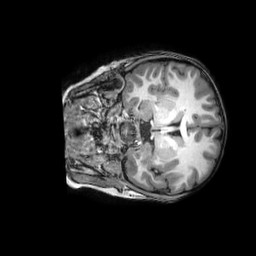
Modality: T1w
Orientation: coronal
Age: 7
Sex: female
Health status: healthy